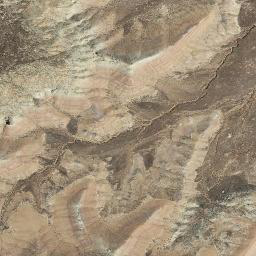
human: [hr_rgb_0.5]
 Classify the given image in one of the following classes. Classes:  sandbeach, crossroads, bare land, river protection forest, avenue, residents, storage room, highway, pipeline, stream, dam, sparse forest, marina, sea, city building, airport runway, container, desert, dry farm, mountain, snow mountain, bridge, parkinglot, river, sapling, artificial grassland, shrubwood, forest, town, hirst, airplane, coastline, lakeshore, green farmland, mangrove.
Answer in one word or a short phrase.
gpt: mountain